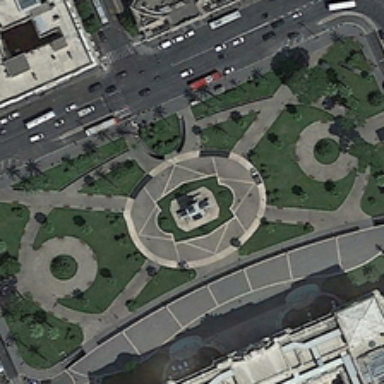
A lot of trees are planted in the square .